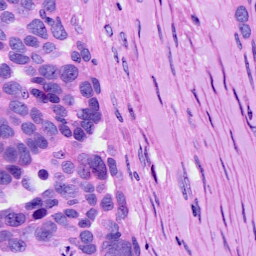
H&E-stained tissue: Ovarian